高三 · 代数
已知函数 $y=f(x)$ 的导函数的图象如图所示, 下列结论中正确的是（）

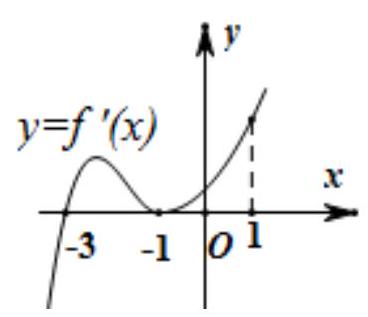
A. -1 是函数 $f(x)$ 的极小值点
B. -3 是函数 $f(x)$ 的极小值点
C. 函数 $f(x)$ 在区间 $(-3,1)$ 上单调递增
D. 函数 $f(x)$ 在 $x=0$ 处切线的斜率小于零
答案: BC
解析: 由图象得 $x<-3$ 时, $f^{\prime}(x)<0, x>-3$ 时, $f^{\prime}(x) \geqslant 0$,故 $f(x)$ 在 $(-\infty,-3)$ 单调递减, 在 $(-3,+\infty)$ 单调递增,故 $x=-3$ 是函数 $f(x)$ 的极小值点. 对选项 $\mathrm{D}$ : 显然 $f^{\prime}(0)>0$, 故 $D$ 错误.故答案为: BC.